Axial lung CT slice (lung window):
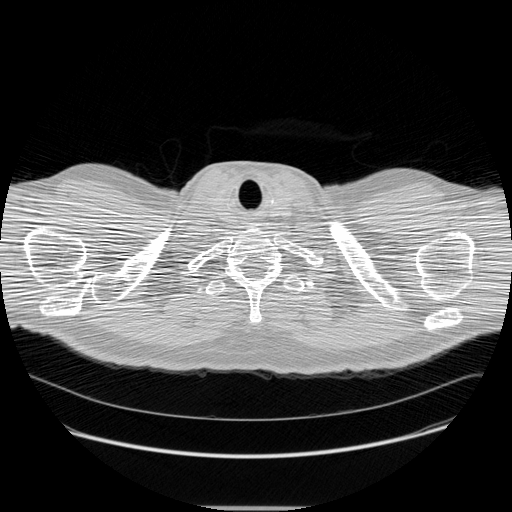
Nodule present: no